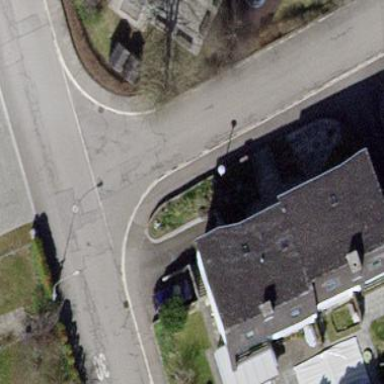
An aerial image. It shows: Saltbox-shaped roof on semi-detached house.